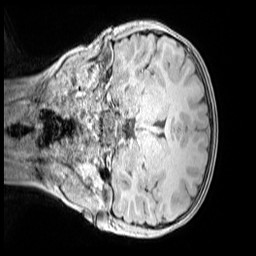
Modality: MP2RAGE
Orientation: coronal
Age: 10
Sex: female
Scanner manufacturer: siemens
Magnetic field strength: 3 T
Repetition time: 4 s
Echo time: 0.00299 s